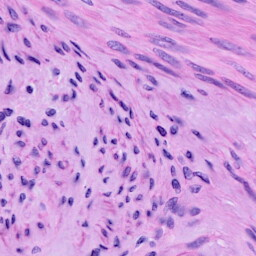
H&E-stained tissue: Cervix